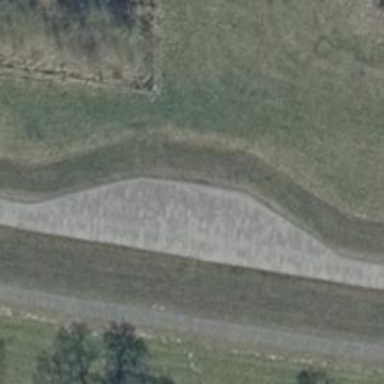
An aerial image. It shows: Passing place on the road.